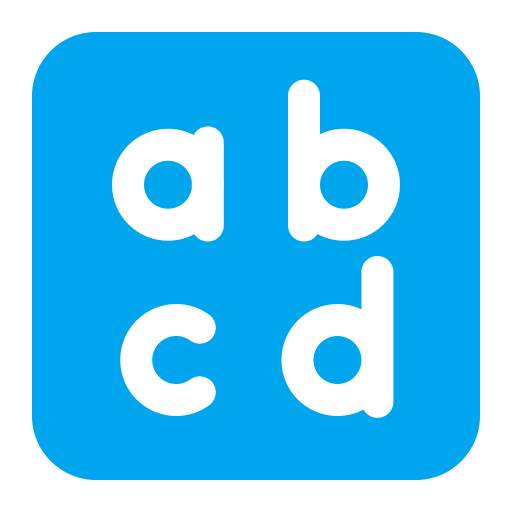
input latin lowercase flat